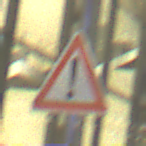
Verkehrszeichen: Gefahrenstelle
Umgebung: Outdoor, Urban
Tageszeit: Night
Wetter: PartlyCloudy
Licht: Artificial
Jahreszeit: NotSpecified
Kontrast: HighContrast